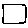
Label: square